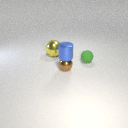
large yellow metal sphere behind small green rubber sphere